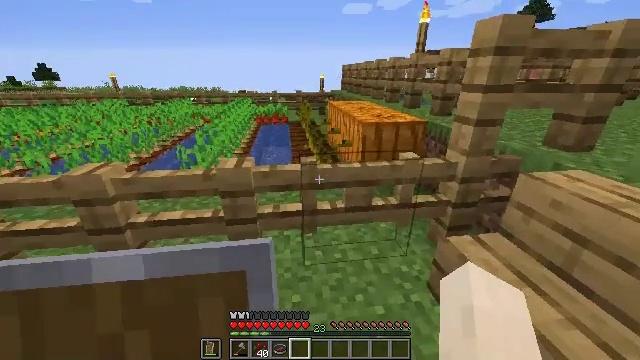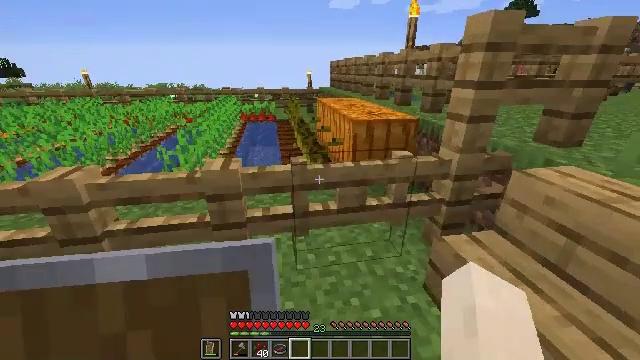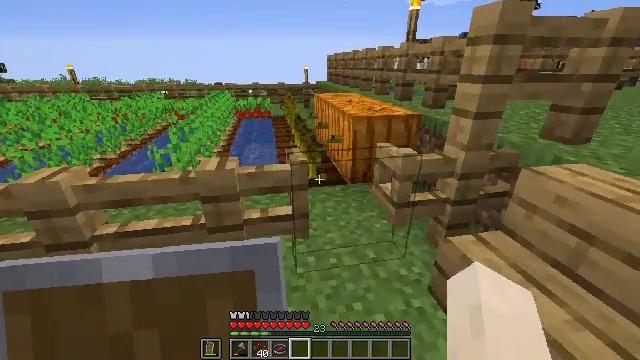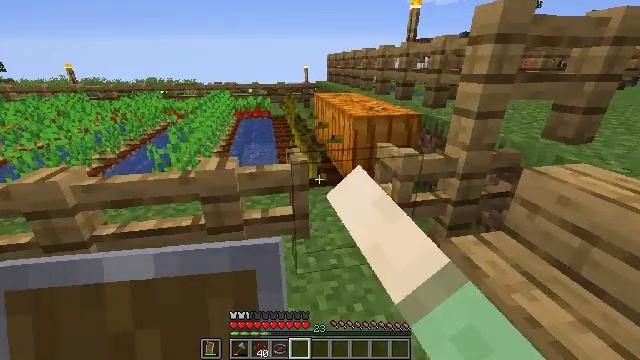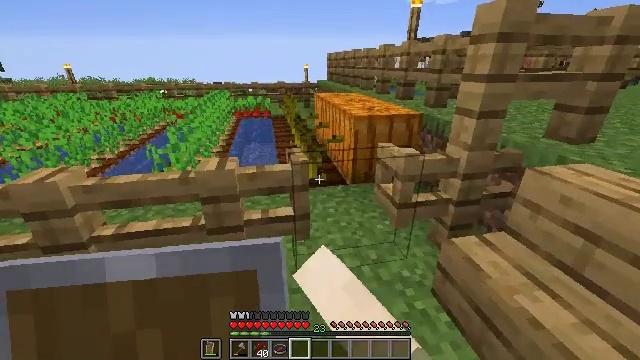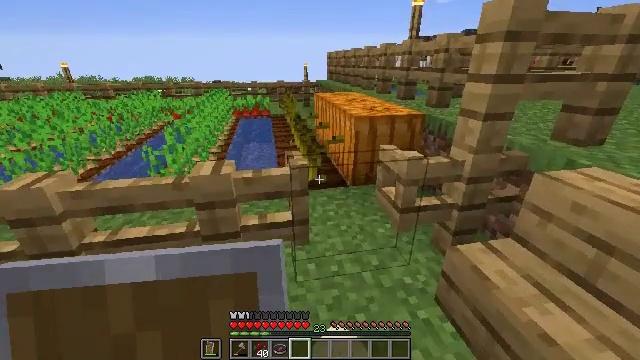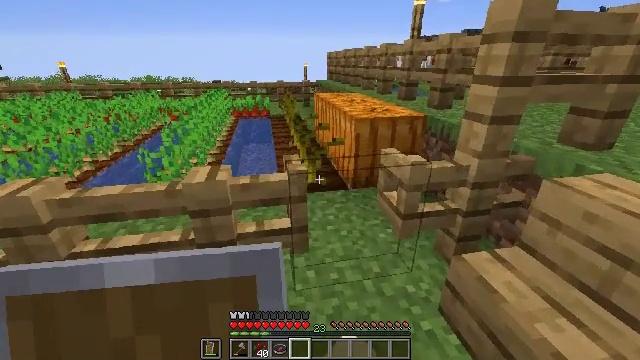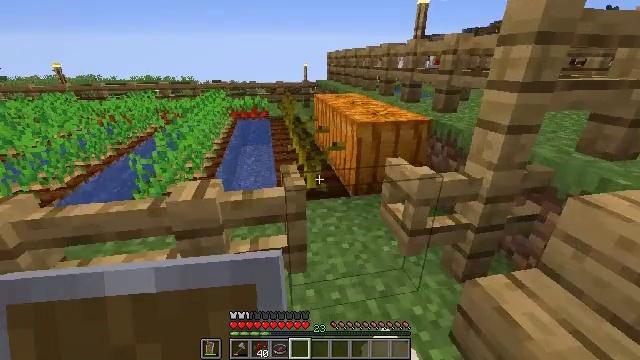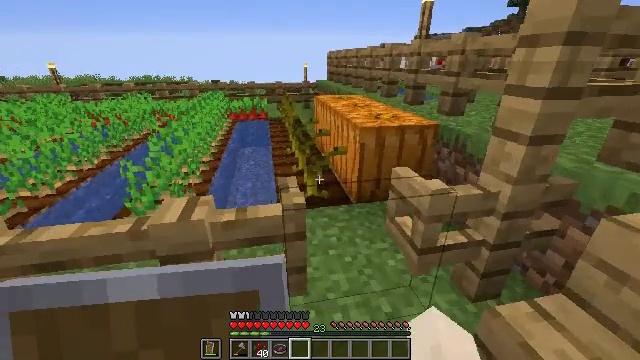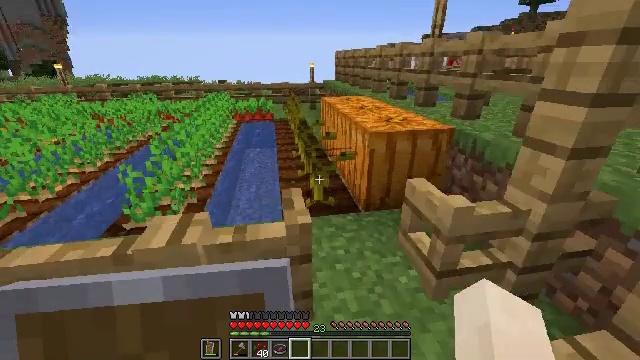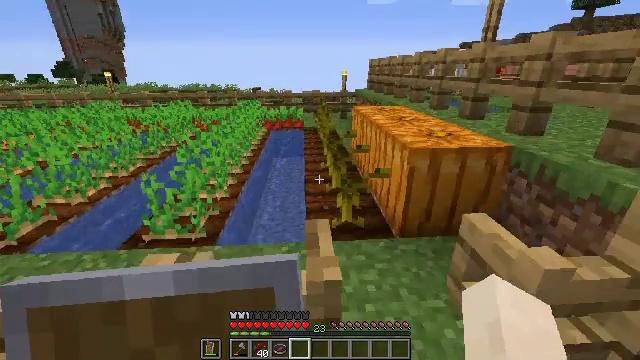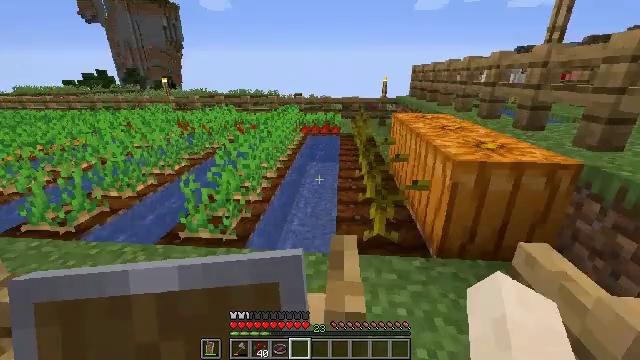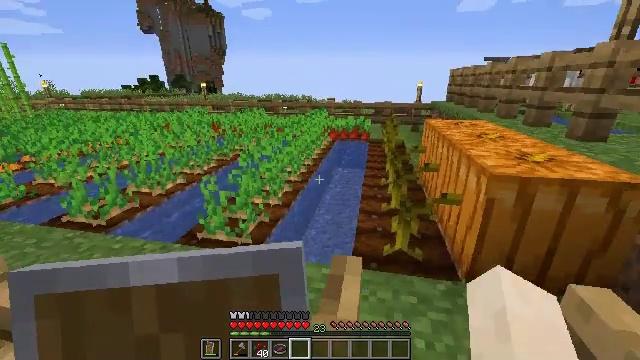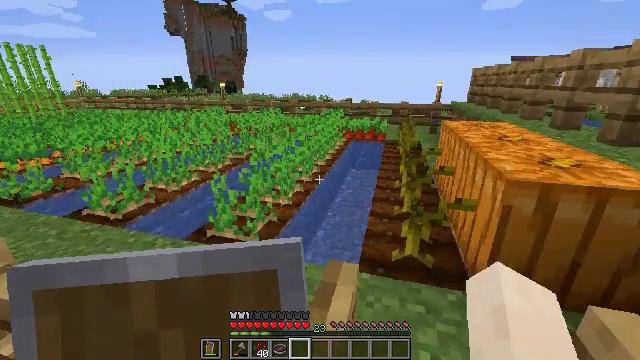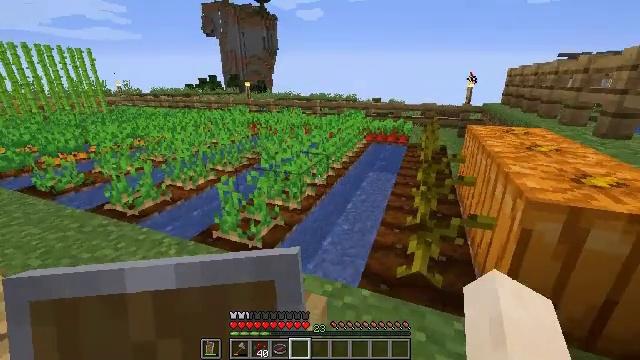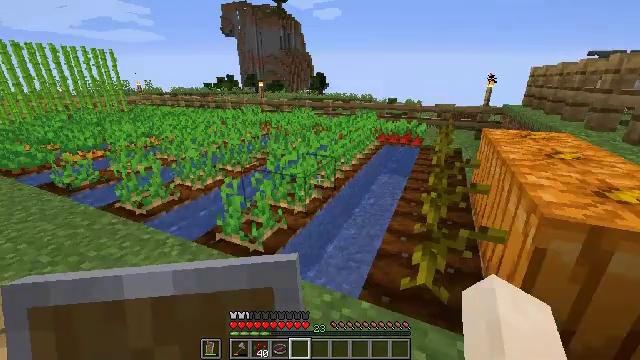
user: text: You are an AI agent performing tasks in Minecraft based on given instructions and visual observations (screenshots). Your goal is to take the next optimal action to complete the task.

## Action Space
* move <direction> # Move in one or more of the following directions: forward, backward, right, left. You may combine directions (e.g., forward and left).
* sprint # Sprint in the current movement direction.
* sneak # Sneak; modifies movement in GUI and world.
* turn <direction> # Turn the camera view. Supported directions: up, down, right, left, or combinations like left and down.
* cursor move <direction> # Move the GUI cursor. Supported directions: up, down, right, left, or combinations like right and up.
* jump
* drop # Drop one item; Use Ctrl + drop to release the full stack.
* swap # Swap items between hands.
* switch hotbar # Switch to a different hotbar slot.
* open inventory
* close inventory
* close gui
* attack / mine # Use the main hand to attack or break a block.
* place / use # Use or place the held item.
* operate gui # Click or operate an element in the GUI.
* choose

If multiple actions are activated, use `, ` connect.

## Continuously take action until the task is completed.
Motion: motion action
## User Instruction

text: Remove the attached pumpkin stem from the ground.
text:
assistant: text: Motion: turn right
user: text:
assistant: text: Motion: use / place
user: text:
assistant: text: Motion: use / place
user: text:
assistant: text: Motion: use / place
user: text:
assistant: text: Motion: move forward
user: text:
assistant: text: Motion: move forward
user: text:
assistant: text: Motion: move forward
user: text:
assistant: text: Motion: move forward
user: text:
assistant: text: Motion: move forward, turn left
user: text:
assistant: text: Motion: move forward, turn left and up
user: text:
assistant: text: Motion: move forward and move right, turn left and up
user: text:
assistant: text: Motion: move forward and move right, turn left
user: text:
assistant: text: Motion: move forward and move right, turn left
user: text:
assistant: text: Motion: move forward and move right, turn left
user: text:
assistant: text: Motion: move forward and move right, turn left
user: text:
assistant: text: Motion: move forward and move right, turn left
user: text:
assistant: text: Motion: move right, turn left
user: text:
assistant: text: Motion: move right, turn left
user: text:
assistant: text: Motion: move right, turn left
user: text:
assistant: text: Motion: move right, turn left
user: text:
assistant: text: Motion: move right, turn left
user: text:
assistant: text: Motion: move right, turn left
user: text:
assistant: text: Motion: move right, turn left
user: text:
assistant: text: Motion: no_op
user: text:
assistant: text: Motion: no_op
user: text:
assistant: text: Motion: no_op
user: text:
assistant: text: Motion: no_op
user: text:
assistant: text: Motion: no_op
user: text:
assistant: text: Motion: no_op
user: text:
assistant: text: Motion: move forward